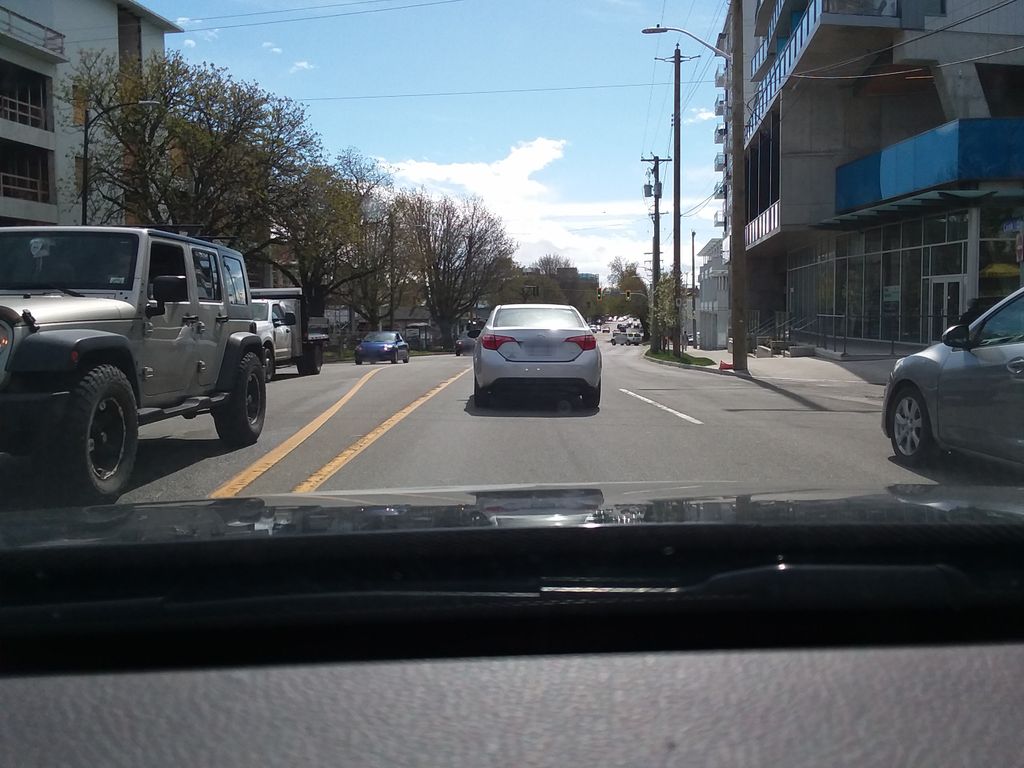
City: victoria